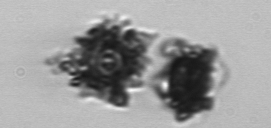
Label: Thalassiosira_TAG_external_detritus